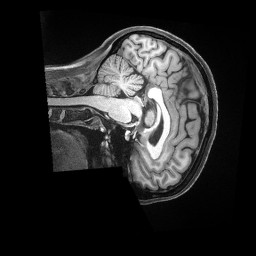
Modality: T1w
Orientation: sagittal
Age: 42
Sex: female
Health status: ill
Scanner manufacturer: siemens
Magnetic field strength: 3 T
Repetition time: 2.5 s
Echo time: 0.00181 s